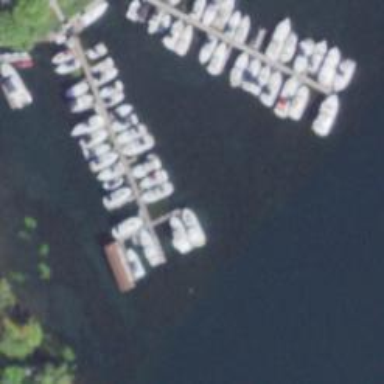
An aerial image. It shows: Pier with mooring facilities.